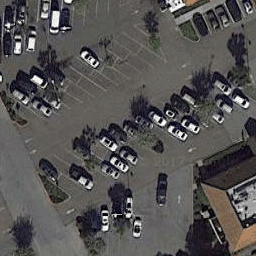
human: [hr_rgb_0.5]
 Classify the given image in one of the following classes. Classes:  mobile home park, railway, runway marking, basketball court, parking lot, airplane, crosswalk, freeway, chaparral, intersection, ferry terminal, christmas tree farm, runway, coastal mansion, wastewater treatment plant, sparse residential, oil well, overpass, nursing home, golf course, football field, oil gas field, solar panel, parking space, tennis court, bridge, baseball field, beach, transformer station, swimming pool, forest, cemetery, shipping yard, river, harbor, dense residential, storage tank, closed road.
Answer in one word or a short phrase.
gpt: parking lot